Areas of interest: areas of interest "Parking Lot"
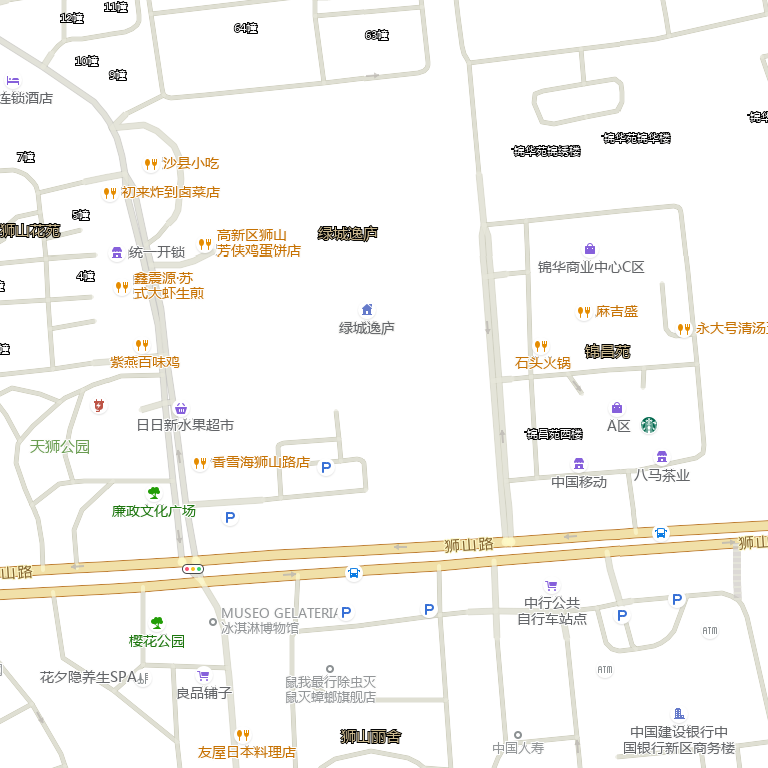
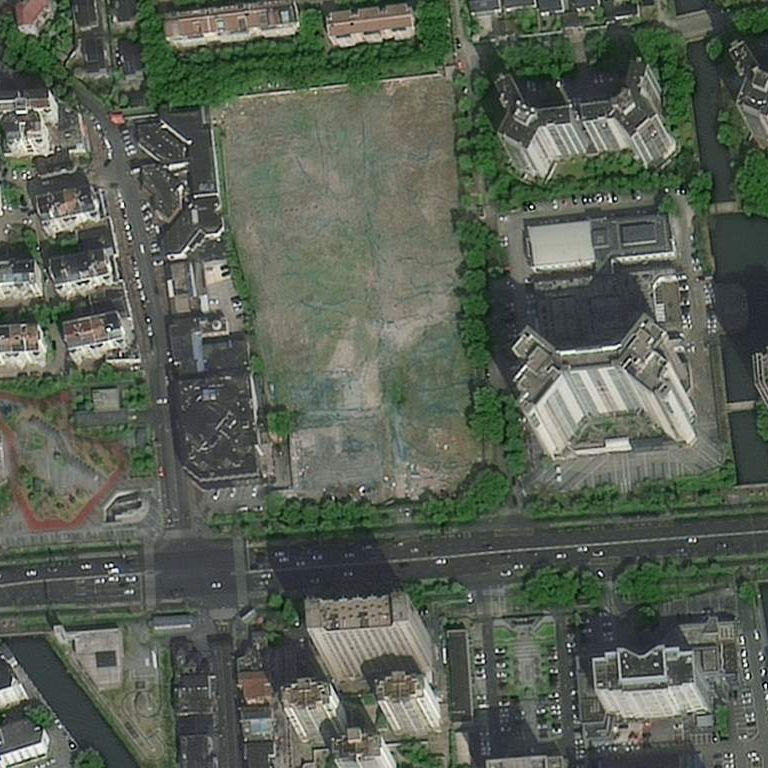